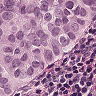
Metastatic tissue present: yes